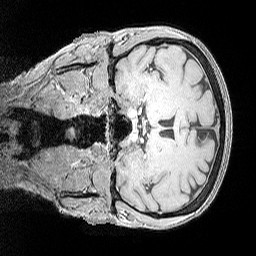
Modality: MP2RAGE
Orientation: coronal
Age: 62
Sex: female
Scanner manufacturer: siemens
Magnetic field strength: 3 T
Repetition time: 5 s
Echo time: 0.00298 s